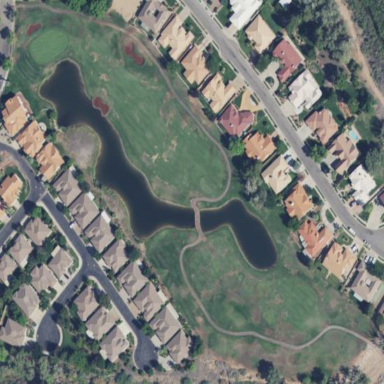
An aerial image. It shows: Rough area on grassy golf course.